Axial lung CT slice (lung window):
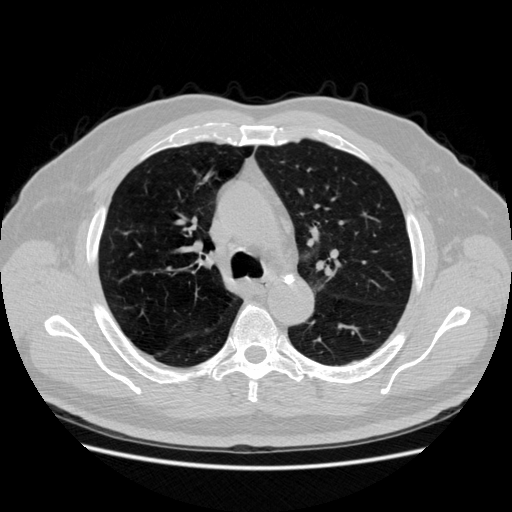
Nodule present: no